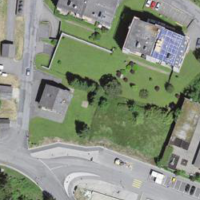
EUNIS habitat code: 55
Species observed at this site:
Veronica chamaedrys
Geum rivale